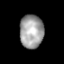
Tissue: lung
Cell type: Fibroblasts
Senescence score: 0.6153
Nuclear area (px): 777
Mean DAPI intensity: 159.842